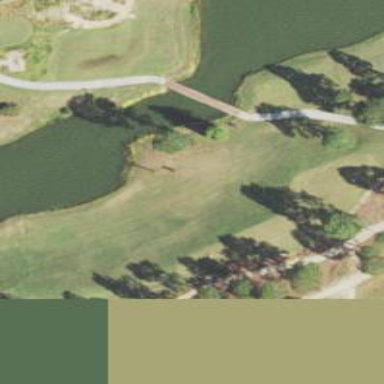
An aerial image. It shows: Grass area designated as golf tee.